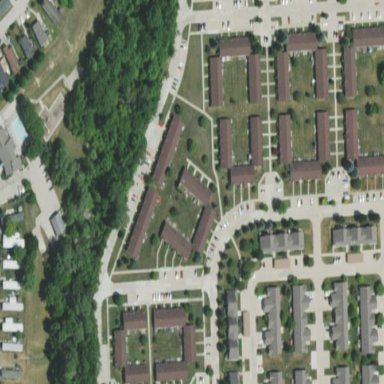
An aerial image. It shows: Residential area consisting of condominiums.